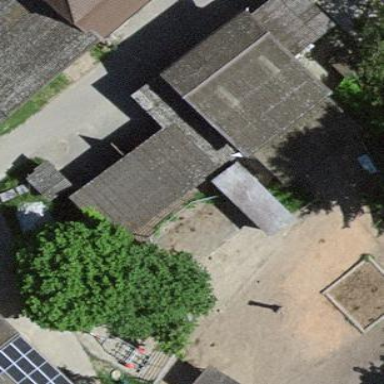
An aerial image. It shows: Barn.